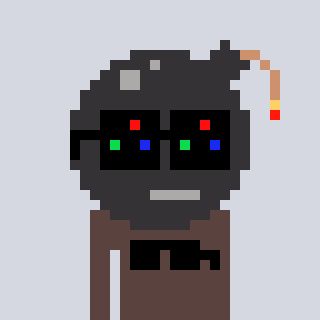
a pixel art character with square black sunglasses, a bomb-shaped head and a darkbrown-colored body on a cool background